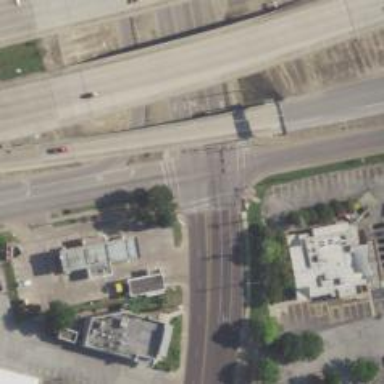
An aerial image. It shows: Secondary road with frontage road.